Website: apple
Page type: billing-address
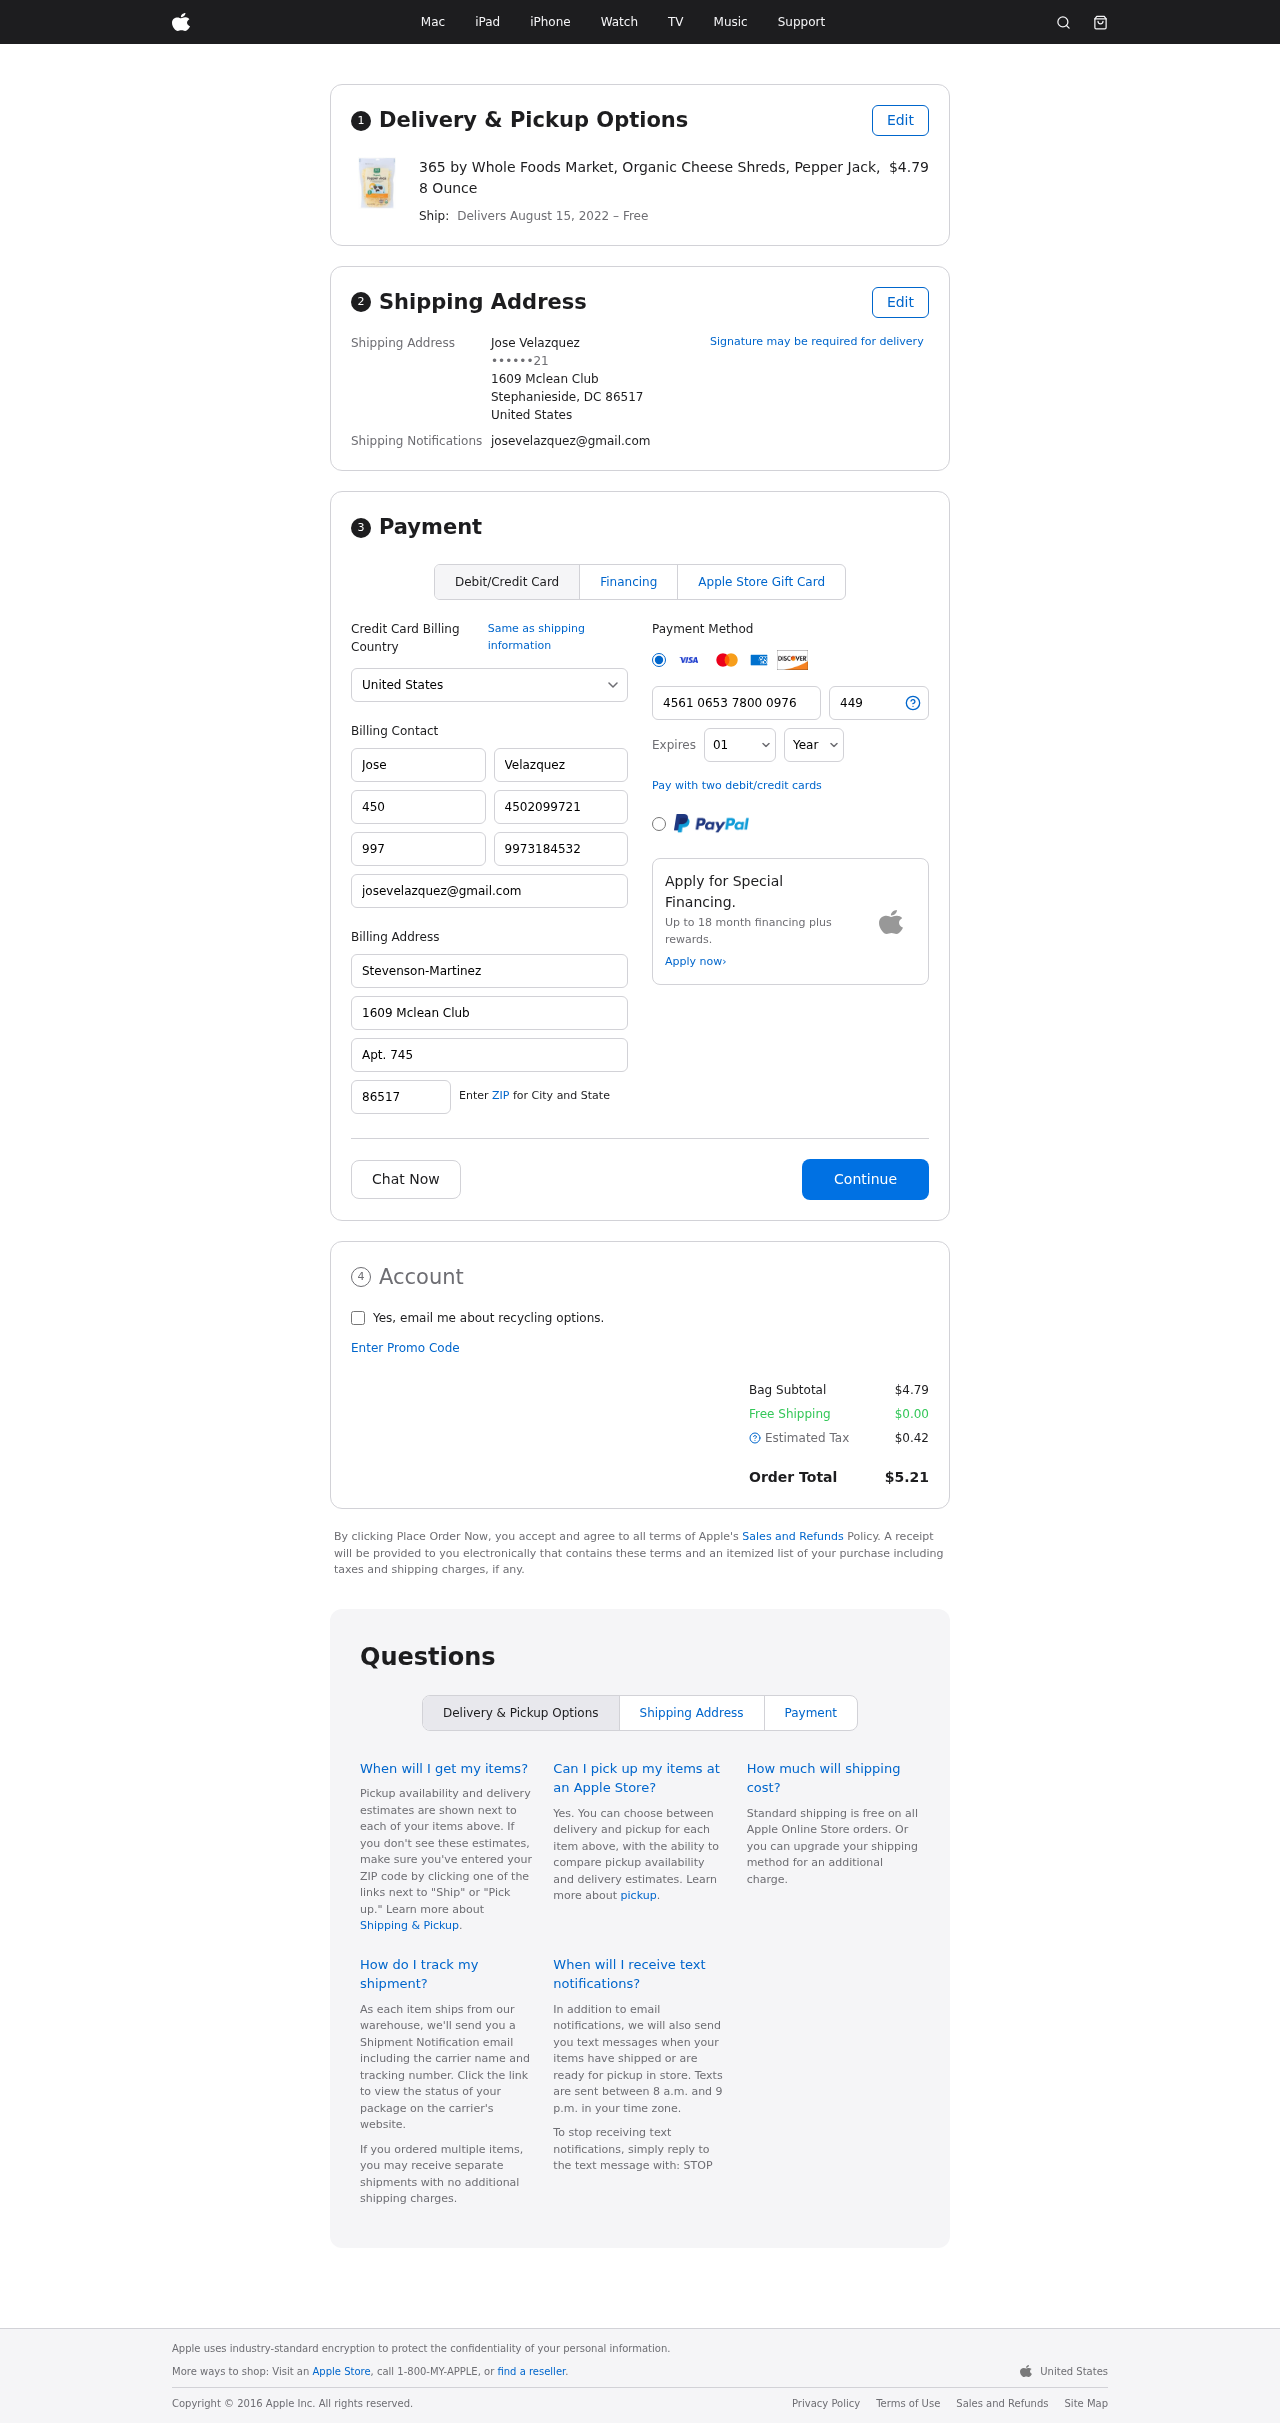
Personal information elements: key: PII_CARD_CVV
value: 449
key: PII_CARD_EXPIRY_MONTH
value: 01
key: PII_CARD_EXPIRY_YEAR
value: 27
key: PII_CARD_NUMBER
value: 4561 0653 7800 0976
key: PII_CITY_STATE_ZIP
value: Stephanieside, DC 86517
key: PII_COUNTRY
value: United States
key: PII_EMAIL
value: josevelazquez@gmail.com
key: PII_FULLNAME
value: Jose Velazquez
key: PII_STREET
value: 1609 Mclean Club
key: PII_PHONE_MASKED
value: ••••••21
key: PII_BILLING_FIRSTNAME
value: Jose
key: PII_BILLING_LASTNAME
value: Velazquez
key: PII_BILLING_PHONE_AREA
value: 450
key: PII_BILLING_PHONE
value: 4502099721
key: PII_BILLING_PHONE_ALT_AREA
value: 997
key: PII_BILLING_PHONE_ALT
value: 9973184532
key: PII_BILLING_EMAIL
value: josevelazquez@gmail.com
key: PII_BILLING_COMPANY
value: Stevenson-Martinez
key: PII_BILLING_STREET
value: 1609 Mclean Club
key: PII_BILLING_STREET2
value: Apt. 745
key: PII_BILLING_POSTCODE
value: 86517
Product elements: key: PRODUCT1_NAME
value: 365 by Whole Foods Market, Organic Cheese Shreds, Pepper Jack, 8 Ounce
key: PRODUCT1_PRICE
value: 4.79
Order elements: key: ORDER_DELIVERY_DATE
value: August 15, 2022
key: ORDER_SUBTOTAL
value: $4.79
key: ORDER_SHIPPING_COST
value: $0.00
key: ORDER_TAX
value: $0.42
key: ORDER_TOTAL
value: $5.21